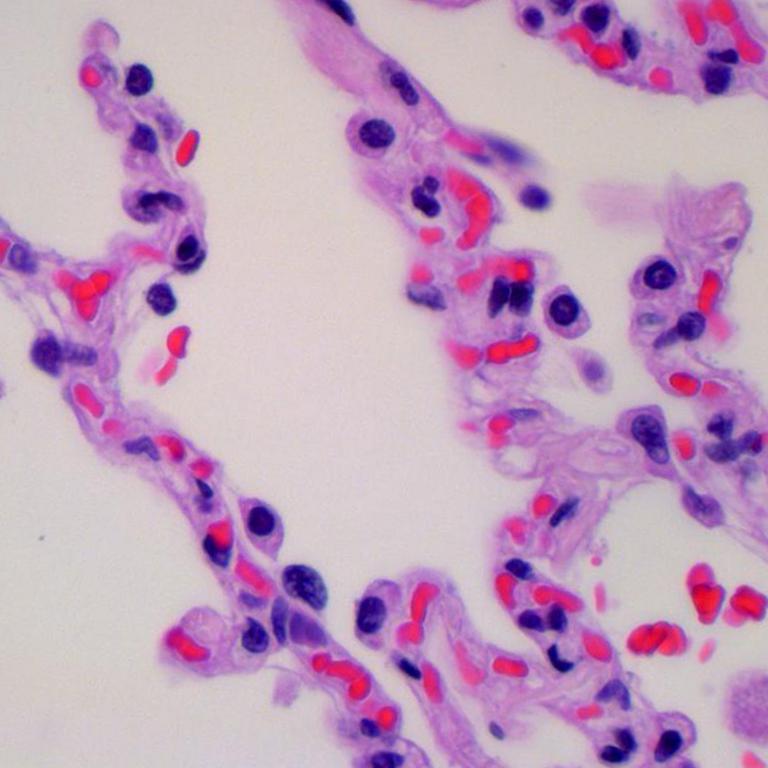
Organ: lung
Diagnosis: benign